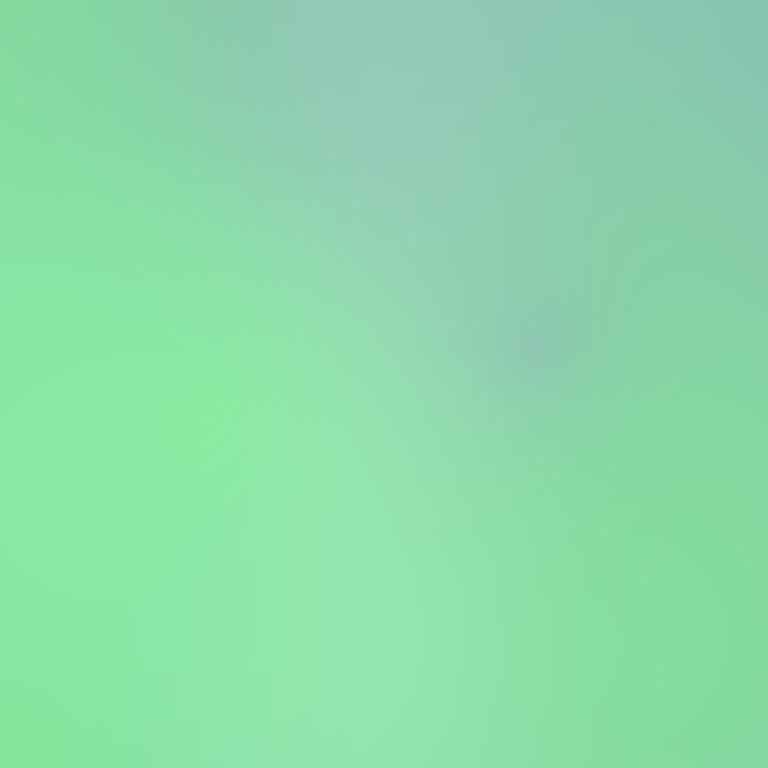
Abstract light effect, smooth gradient from soft green to light blue, calm atmosphere, diffuse light, no room, no furniture, no objects.